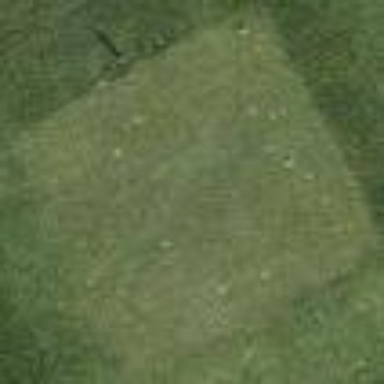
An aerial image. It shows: Golf tee.